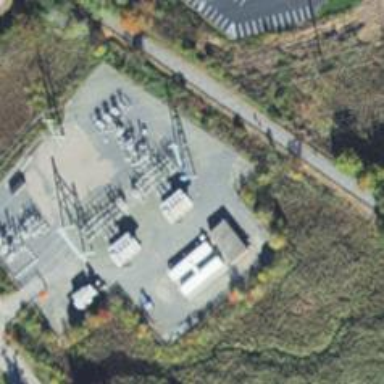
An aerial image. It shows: Switch used for power control.